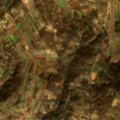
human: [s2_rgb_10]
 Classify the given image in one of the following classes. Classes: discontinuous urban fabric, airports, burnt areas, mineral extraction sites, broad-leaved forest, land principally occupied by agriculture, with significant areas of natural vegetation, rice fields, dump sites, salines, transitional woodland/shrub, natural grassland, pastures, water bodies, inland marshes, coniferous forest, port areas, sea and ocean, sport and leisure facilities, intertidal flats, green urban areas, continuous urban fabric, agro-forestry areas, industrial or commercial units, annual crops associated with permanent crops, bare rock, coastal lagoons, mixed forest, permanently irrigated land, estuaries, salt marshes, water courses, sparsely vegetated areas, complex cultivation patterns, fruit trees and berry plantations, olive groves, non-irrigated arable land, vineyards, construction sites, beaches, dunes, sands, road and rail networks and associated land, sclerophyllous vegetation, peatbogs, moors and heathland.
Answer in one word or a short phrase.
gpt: complex cultivation patterns, land principally occupied by agriculture, with significant areas of natural vegetation